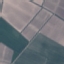
Land use / land cover: AnnualCrop